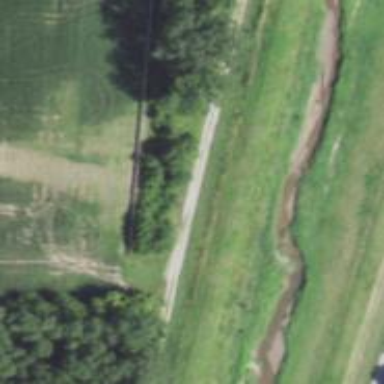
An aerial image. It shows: Abandoned railway.